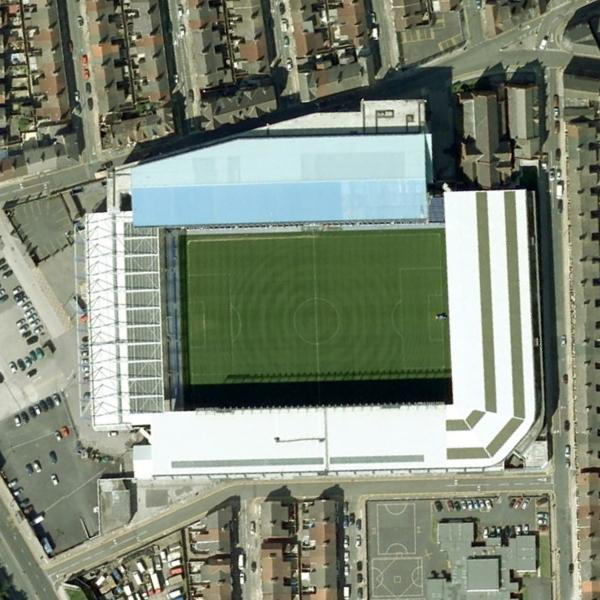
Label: Stadium